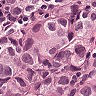
Metastatic tissue present: yes